Field crop: maize
Growth stage: 2
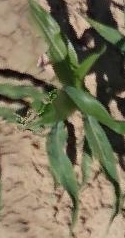
Species: maize